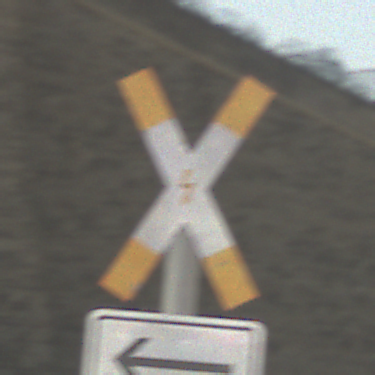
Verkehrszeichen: Andreaskreuz
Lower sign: RichtungsangabeDurchPfeile1
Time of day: MorningAfternoon
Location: Outdoor (Suburban)
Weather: Clear
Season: NotSpecified
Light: Natural